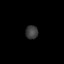
Tissue: lung
Cell type: Fibroblasts
Senescence score: 0.6932
Nuclear area (px): 167
Mean DAPI intensity: 59.826